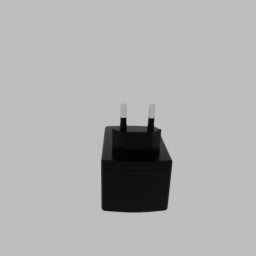
Label: electronics